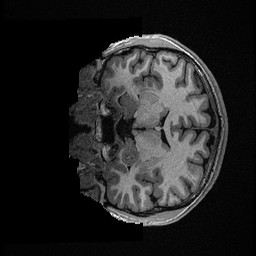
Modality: T1w
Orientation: coronal
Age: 31
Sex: male
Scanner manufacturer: ge
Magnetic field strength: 3 T
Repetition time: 0.006952 s
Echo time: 0.00292 s